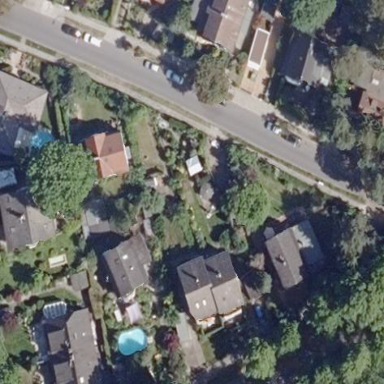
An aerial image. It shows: Residential area.